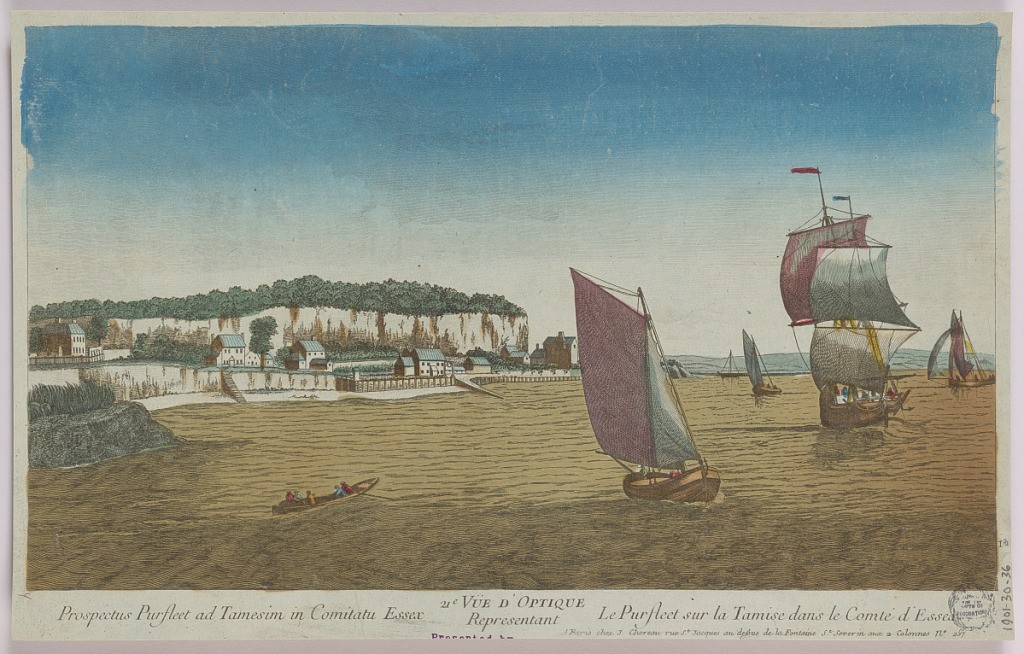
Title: Peep-show, 21e Vue d/Optique Representant Prospectus Purfleet ad Tamesim in Comitatu Essex/Le Purfleet Sur la Tamise Dans le Comté d'Essex
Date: ca. 1750
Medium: Engraving in ink with washes of watercolor on paper, mounted on scrapbook page
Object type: Print
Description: Peep-show print